Question: I'm training with C++ and classes. My project is composed by two file:
- -
'''
using namespace std;
#include <iostream>
#include<Windows.h>
#include "Date.h"
main(){
Date date1;
Date date2;
cout<<"Type first date: ";
date1.setAll();
cout<<"type second date: ";
date2.setAll();
cout<<First date: "<<date1.getS();
cout<<Second date: "<<date2.getS();
}
'''
'''
class Date{
public:
Date(){}
~Date(){system("pause");}
void setAll();
struct dmy{
int day, month, year;
};
dmy c;
dmy getS();
private:
void setDay();
void setMonth();
void setYear();
};
void Date::setAll(){
setDay();
setMonth();
setYear();
}
//all set ...
Date::dmy Date::getS(){
return c;
}
'''
I get errors in the main at
'''
cout<<"First date: "<<date1.getS();
'''
The error message starts with
'''
Error: no match for 'operator<<' in std::operator<<
'''
What does this error mean, and how can I fix it?
Due to internet restrictions on our schools' PCs I cannot copy the error message directly, here's a screen of the error message in DevC++:

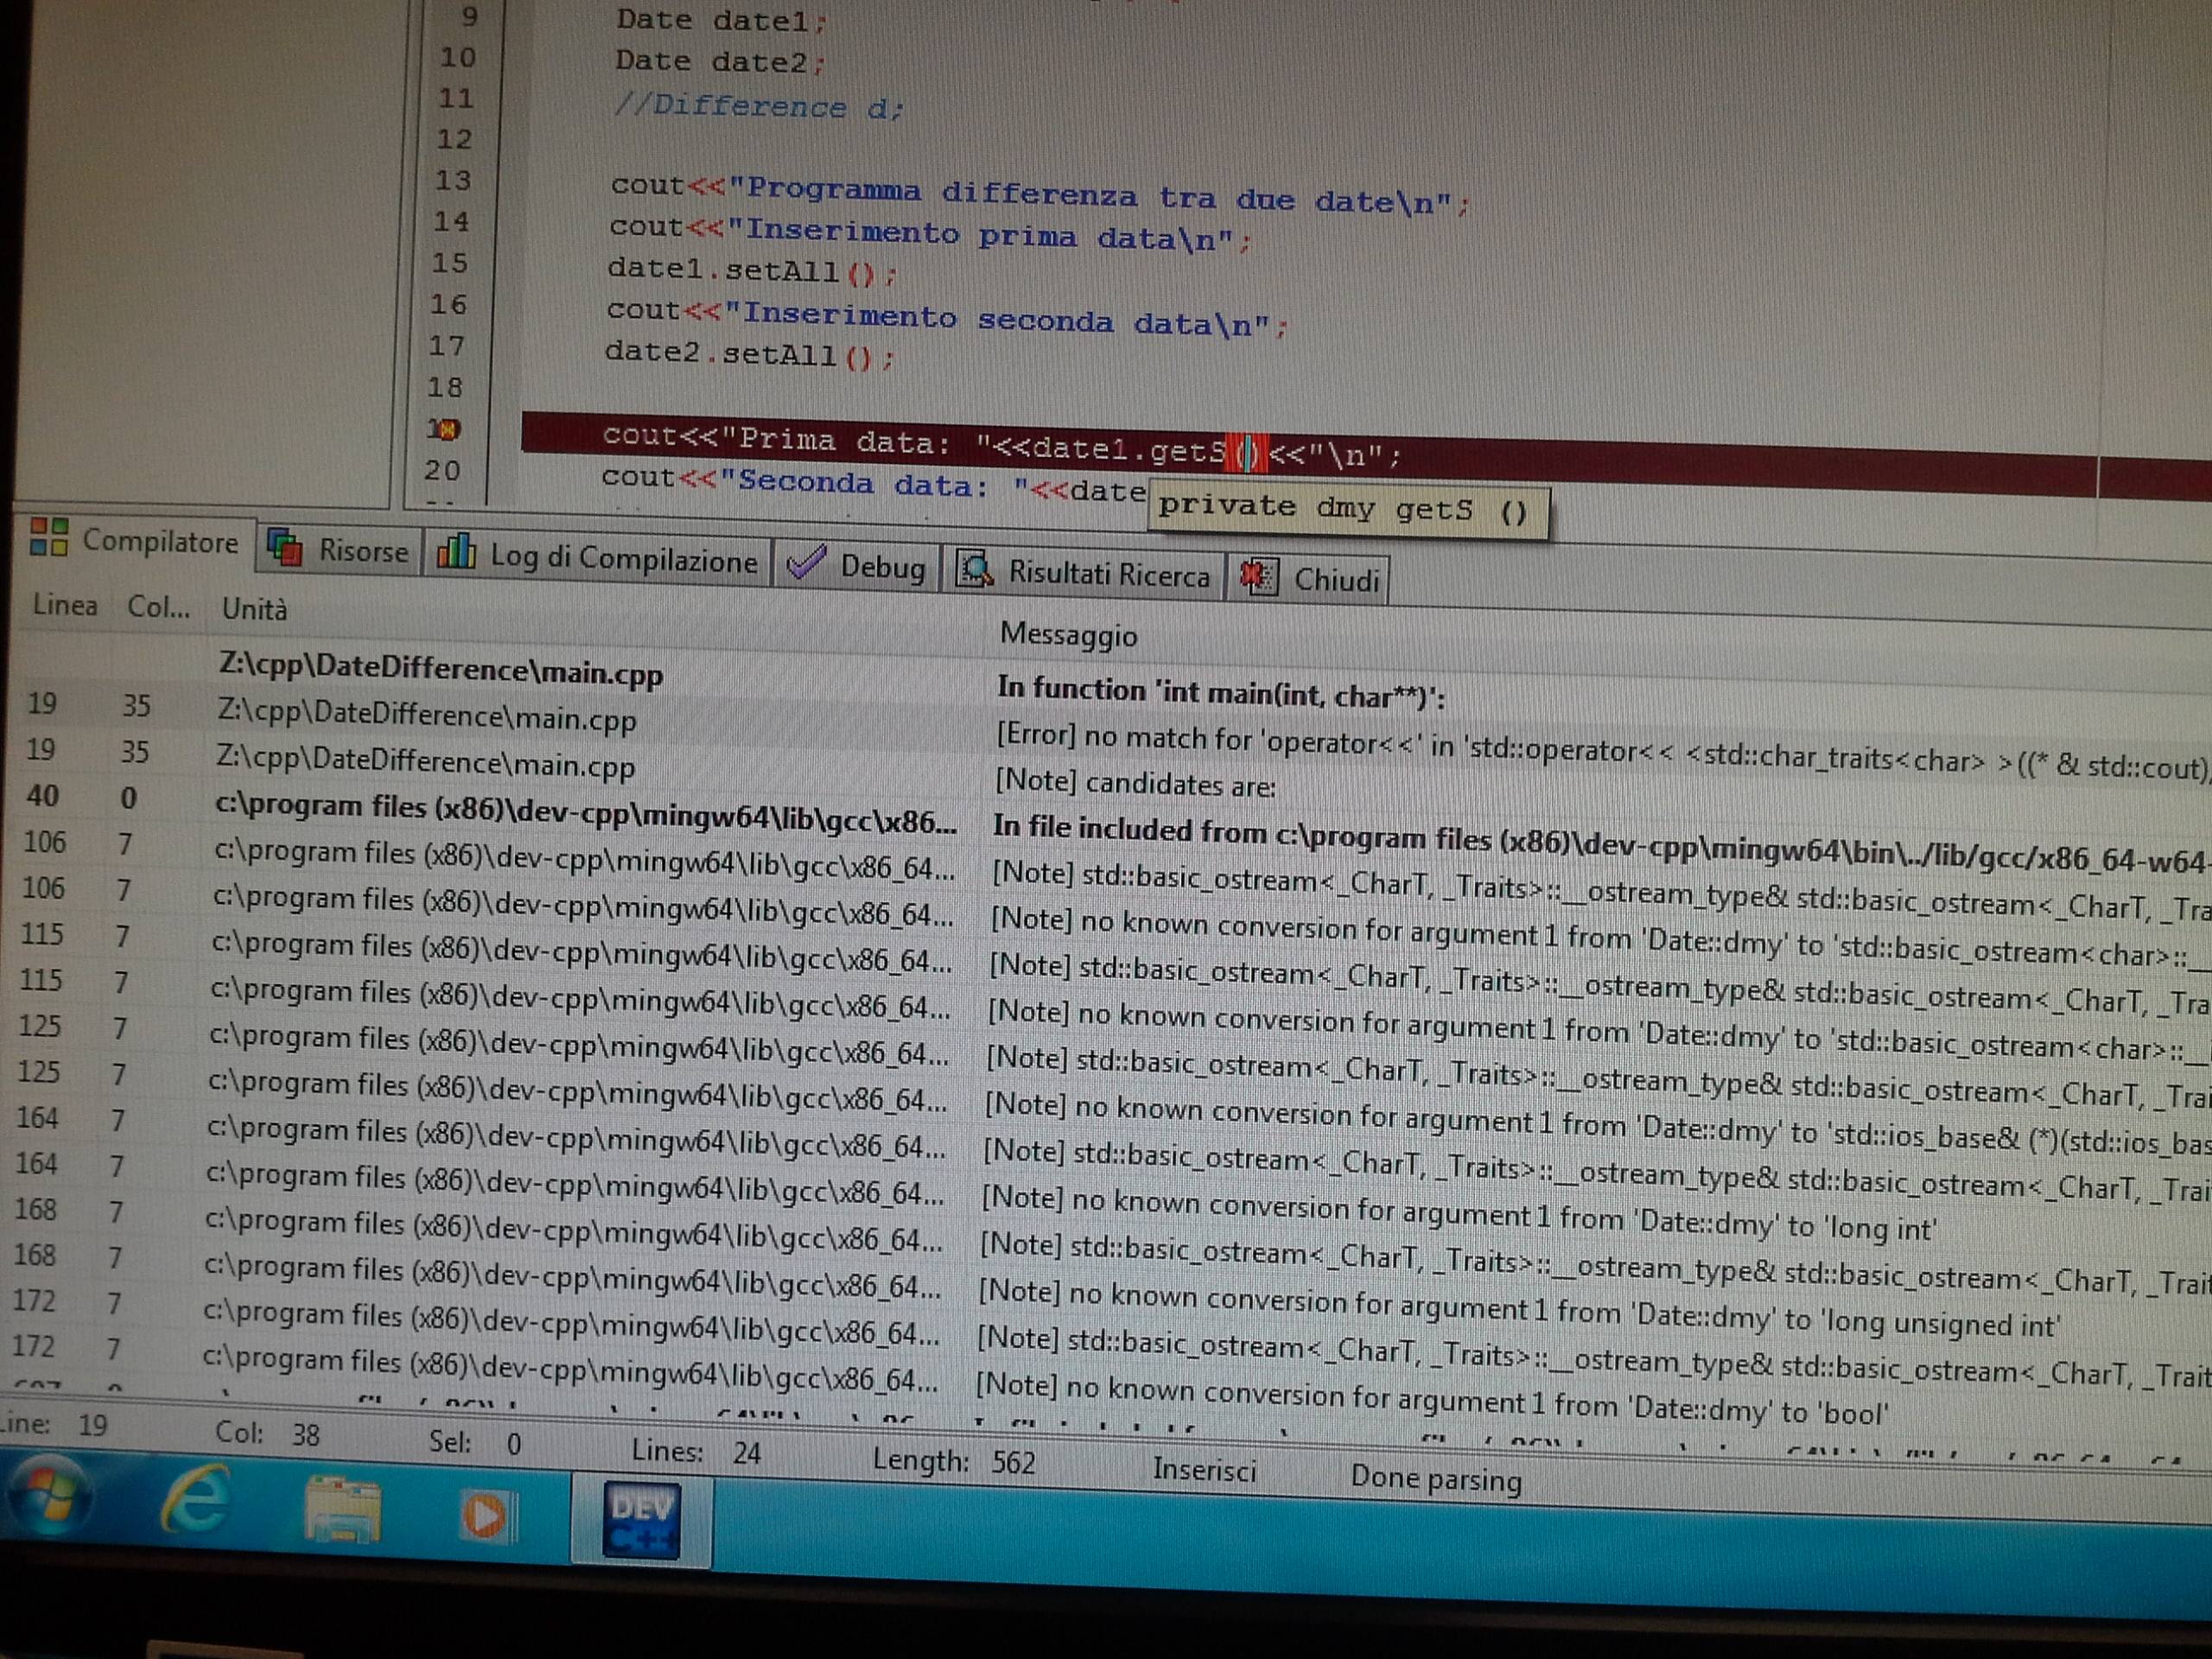
Answer: The 'ostream' class does not have the 'operator<<' overloaded for your 'struct dmy'. Therefore it does not know how to print that value. What you need without overloading the operator is something like this:
'''
Date::dmy date = date1.getS();
cout<<"First date: "<< date.year << "." << date.month << "." << date.day;
'''